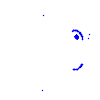
Particle: pion